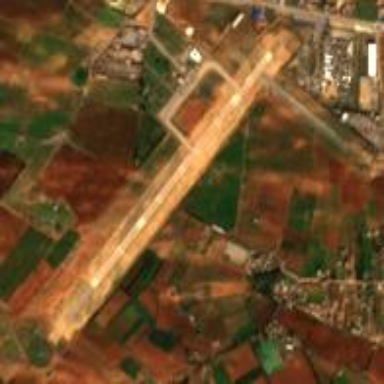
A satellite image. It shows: Military airfield located within aerodrome.